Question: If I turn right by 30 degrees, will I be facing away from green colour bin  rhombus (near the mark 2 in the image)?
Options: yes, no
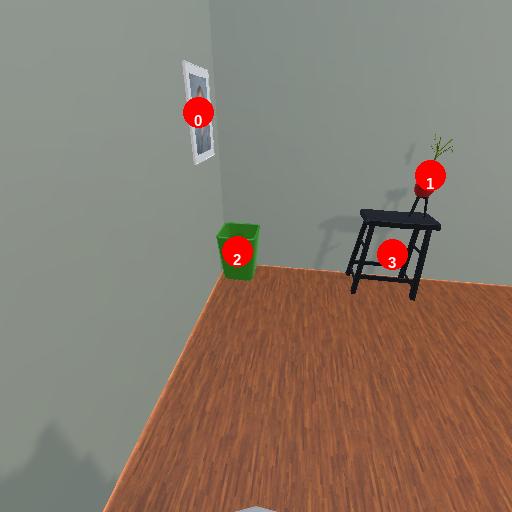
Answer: yes